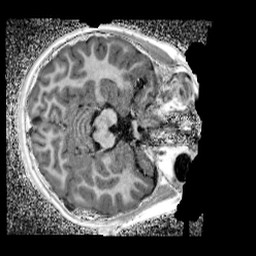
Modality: UNIT1_denoised
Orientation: axial
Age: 9
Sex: male
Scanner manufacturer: siemens
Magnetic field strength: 3 T
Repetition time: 4 s
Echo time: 0.00299 s